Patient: sex M, age 52
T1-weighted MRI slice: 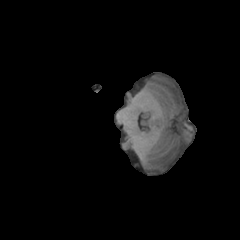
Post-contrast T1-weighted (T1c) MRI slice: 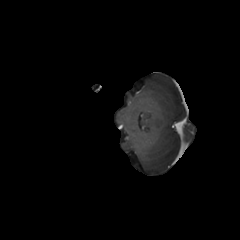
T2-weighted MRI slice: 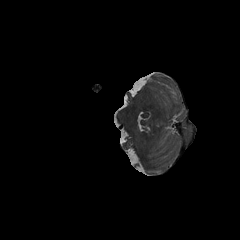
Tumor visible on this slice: no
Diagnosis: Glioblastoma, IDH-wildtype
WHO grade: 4